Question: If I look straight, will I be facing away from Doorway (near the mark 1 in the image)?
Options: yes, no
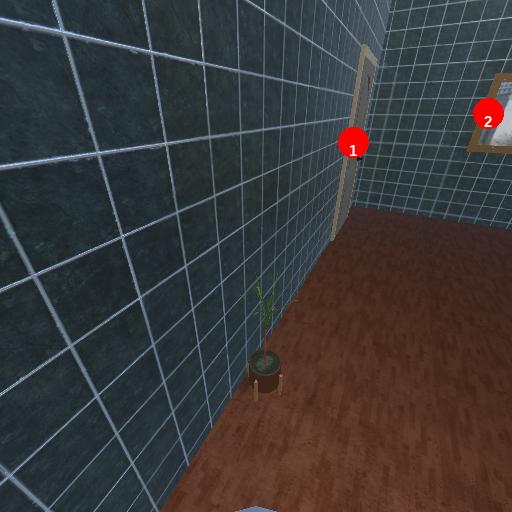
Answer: yes